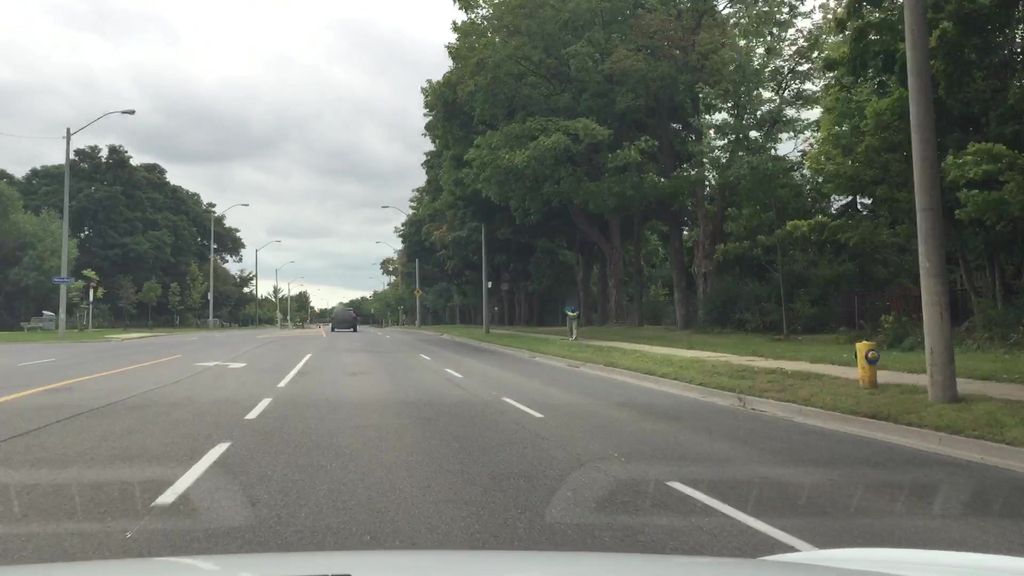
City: toronto